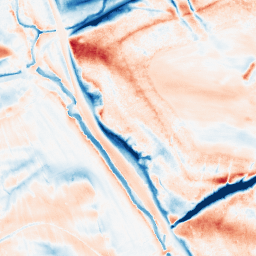
Category: classical
Decomposition family: gaussian_anisotropic
Decomposition parameters: sigma_x: 2
sigma_y: 10
Upsampling method: quintic
Upsampling parameters: scale: 8
Upsampling scale: 8